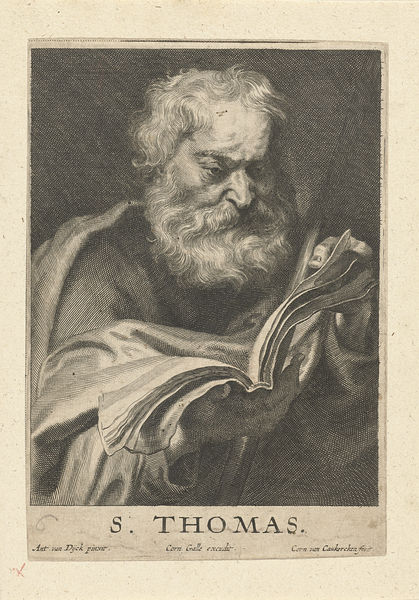
Titel: Tomas
Künstler: Cornelis van Caukercken
Standort: Amsterdam
Institution: Rijksmuseum
Schlagwörter: white, black, face, grey, hair, nose, old, print, hand, man, drawing, paper, black and white, sketch, beard, old man, saint, reading, cloak, ink, engraving, pencil, read, book, dutch, page, text, s, hairy, thomas, full beard, hooked nose, dirty book, s. thomas, saint thomas, rober, musing